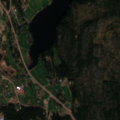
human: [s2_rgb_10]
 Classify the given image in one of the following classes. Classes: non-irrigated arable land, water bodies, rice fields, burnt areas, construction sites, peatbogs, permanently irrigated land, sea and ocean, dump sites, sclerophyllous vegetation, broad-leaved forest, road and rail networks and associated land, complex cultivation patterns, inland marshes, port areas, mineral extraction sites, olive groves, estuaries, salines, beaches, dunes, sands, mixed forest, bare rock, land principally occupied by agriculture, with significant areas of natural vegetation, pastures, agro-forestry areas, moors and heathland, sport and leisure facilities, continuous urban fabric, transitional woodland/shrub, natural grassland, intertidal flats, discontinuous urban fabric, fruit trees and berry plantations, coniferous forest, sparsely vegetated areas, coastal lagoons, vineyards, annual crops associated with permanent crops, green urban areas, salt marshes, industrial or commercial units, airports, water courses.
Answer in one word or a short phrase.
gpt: discontinuous urban fabric, land principally occupied by agriculture, with significant areas of natural vegetation, mixed forest, transitional woodland/shrub, sea and ocean